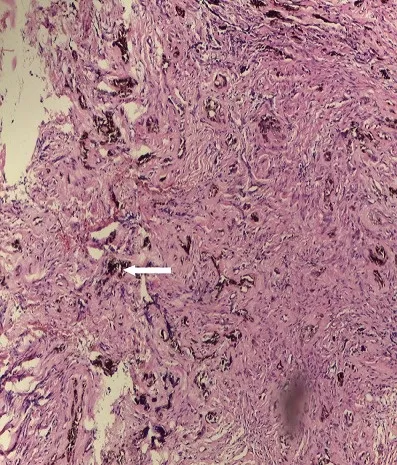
Histological section of the lesion showing nest of pigmented cells (arrow) within the connective tissue (H&E x10).
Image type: pathology (h&e)